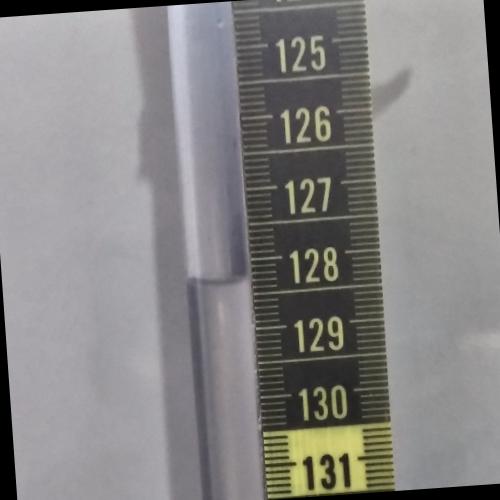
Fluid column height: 128.3 cm